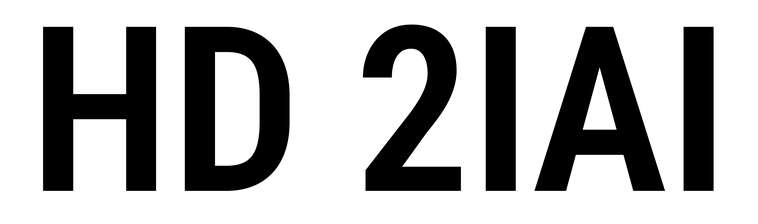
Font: Roboto_Condensed_SemiBold